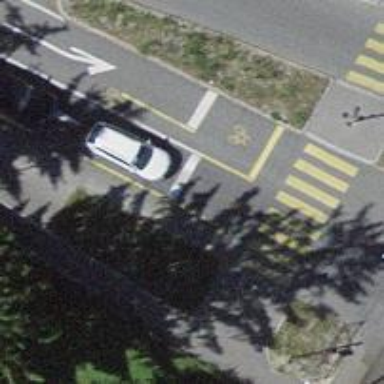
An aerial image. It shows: Road with traffic signals.